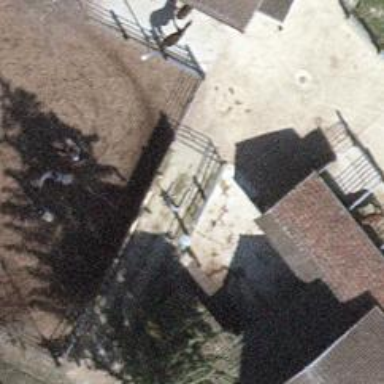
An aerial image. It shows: Gate.